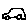
Label: car